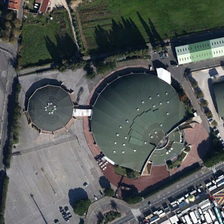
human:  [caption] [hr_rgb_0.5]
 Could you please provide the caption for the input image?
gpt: the green building is the center of the city .

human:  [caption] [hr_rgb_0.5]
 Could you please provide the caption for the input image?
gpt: one side of the central building is a residential area .

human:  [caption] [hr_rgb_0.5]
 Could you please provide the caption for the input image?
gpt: the green building is the center of the city .

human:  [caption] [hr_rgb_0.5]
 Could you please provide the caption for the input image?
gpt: one side of the central building is a residential area .

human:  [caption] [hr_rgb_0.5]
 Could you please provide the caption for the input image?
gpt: one side of the central building is a residential area .